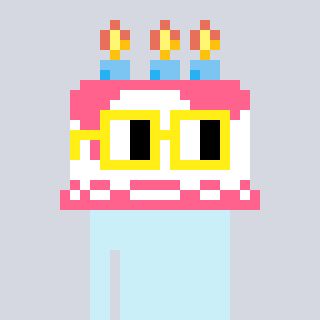
a pixel art character with square yellow glasses, a cake-shaped head and a computerblue-colored body on a cool background